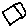
Label: square